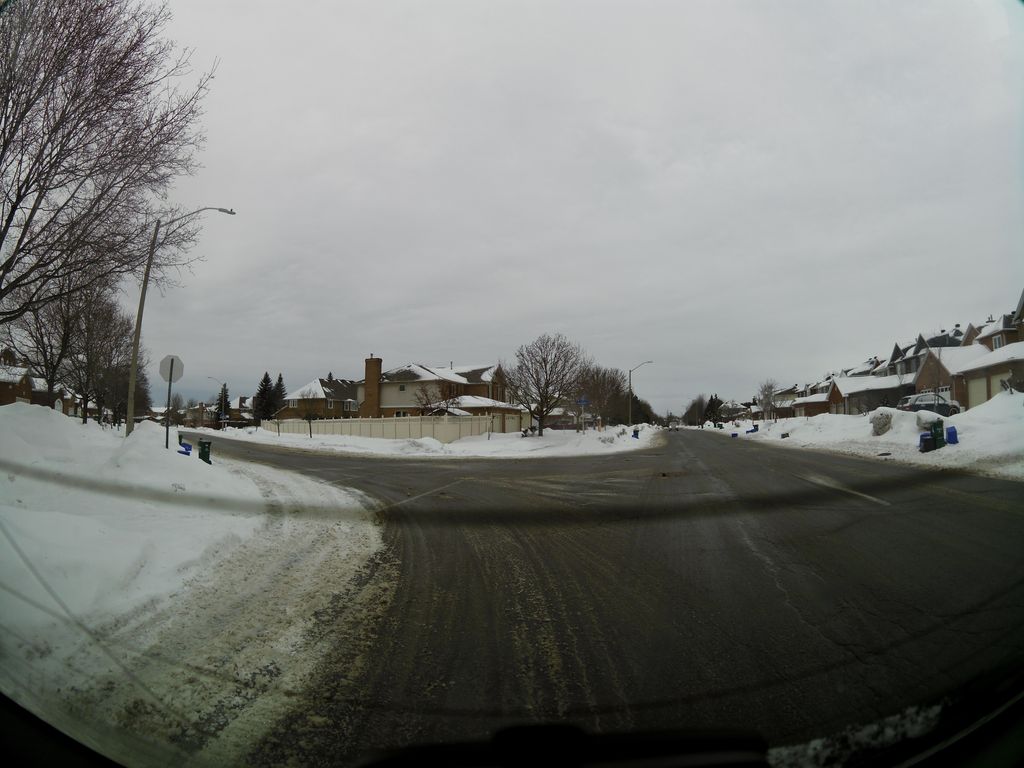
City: ottawa-gatineau